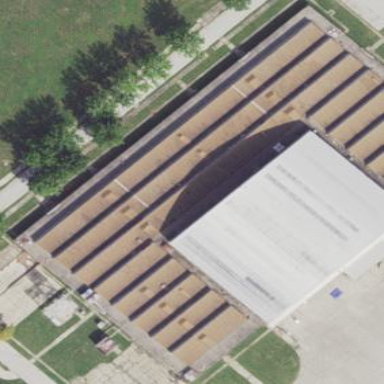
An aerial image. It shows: Hangar building.